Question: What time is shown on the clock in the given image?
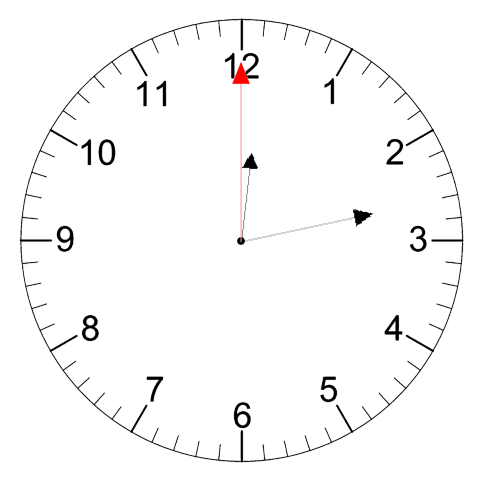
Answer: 12:13:00